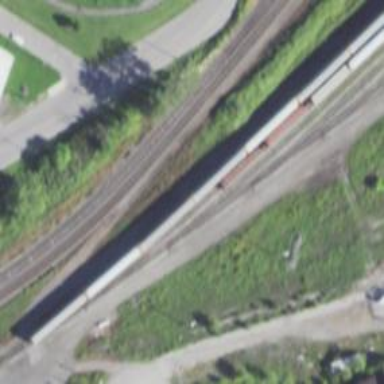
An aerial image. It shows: Abandoned railway yard.